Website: crate-barrel
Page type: account-selection
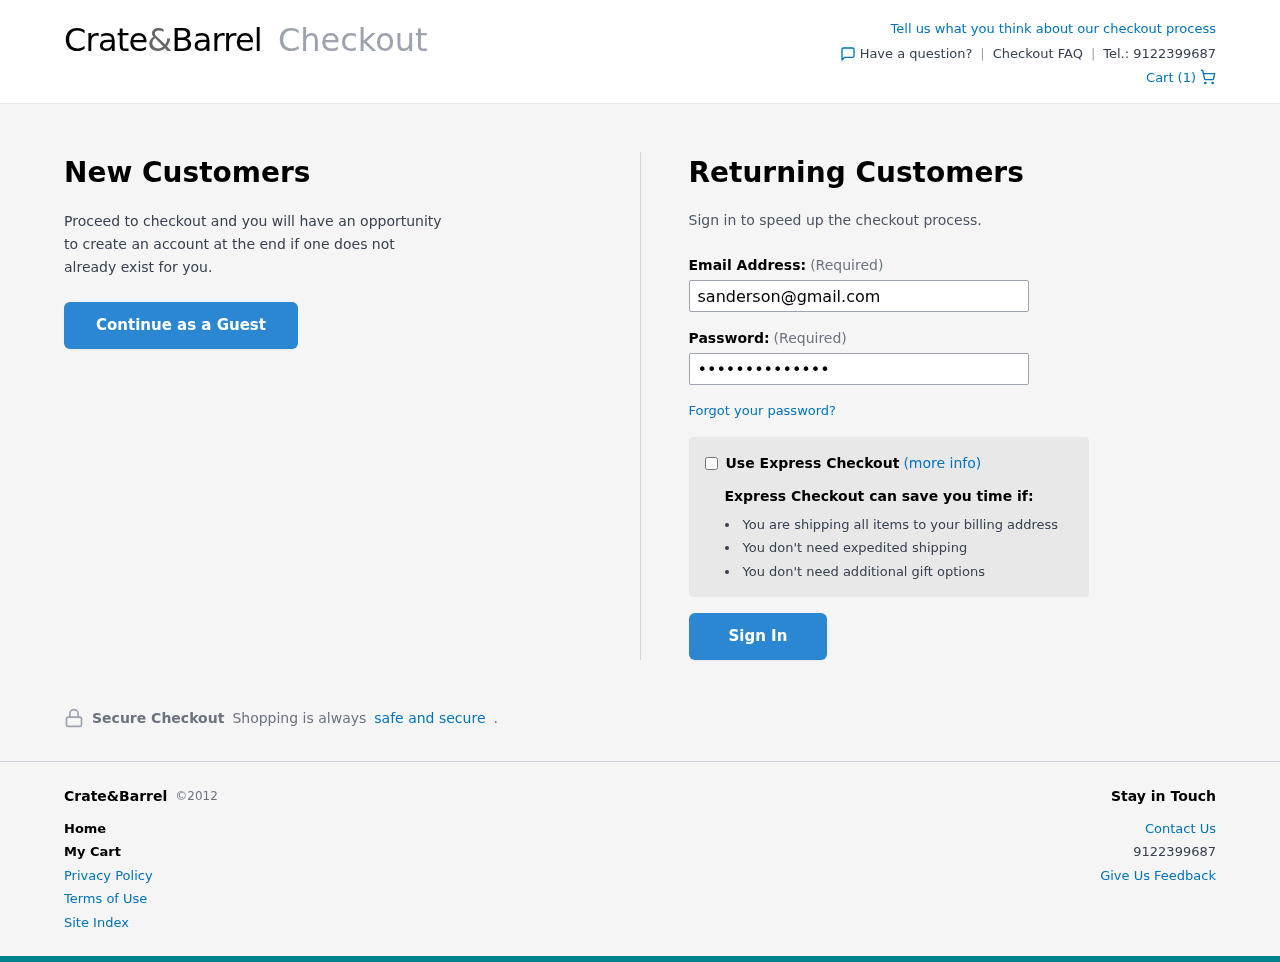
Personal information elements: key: PII_EMAIL
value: sanderson@gmail.com
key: PII_PHONE
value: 9122399687
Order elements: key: ORDER_NUM_ITEMS
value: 1